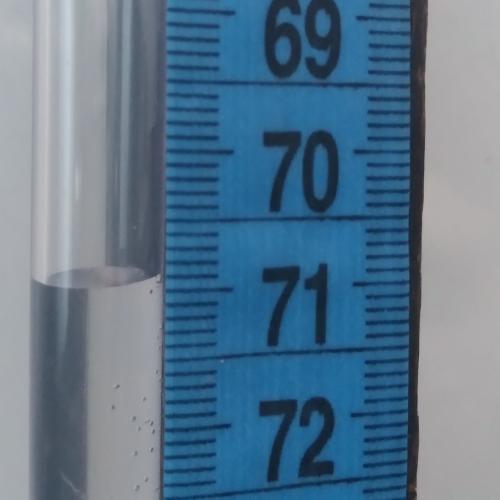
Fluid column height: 70.9 cm